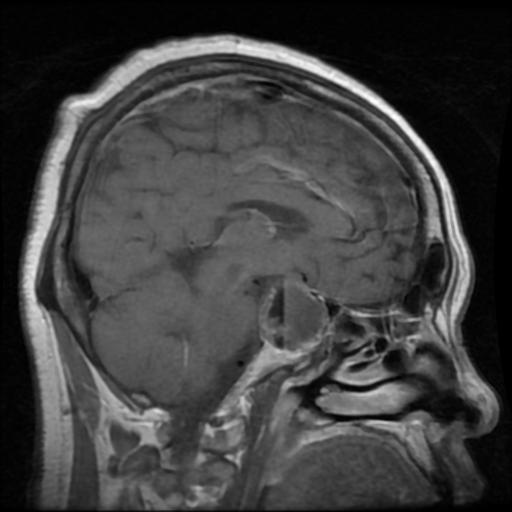
Label: pituitary